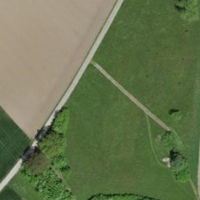
EUNIS habitat code: 24
Species observed at this site:
Anthriscus sylvestris